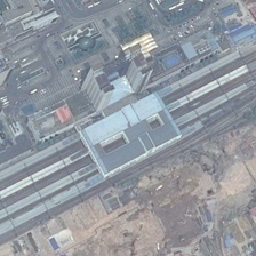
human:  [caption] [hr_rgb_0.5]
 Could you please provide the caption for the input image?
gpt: This is the building area in front of the railway station.

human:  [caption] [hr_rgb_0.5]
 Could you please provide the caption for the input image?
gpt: This is the area under construction in front of the railway station.

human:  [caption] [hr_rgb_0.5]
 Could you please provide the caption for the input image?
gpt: This is the area built in front of the railway station.

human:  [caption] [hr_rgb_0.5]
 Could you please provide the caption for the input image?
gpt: This area is located in front of the station.

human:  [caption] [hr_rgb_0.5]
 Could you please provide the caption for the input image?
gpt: This is the area under construction opposite the railway station.